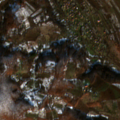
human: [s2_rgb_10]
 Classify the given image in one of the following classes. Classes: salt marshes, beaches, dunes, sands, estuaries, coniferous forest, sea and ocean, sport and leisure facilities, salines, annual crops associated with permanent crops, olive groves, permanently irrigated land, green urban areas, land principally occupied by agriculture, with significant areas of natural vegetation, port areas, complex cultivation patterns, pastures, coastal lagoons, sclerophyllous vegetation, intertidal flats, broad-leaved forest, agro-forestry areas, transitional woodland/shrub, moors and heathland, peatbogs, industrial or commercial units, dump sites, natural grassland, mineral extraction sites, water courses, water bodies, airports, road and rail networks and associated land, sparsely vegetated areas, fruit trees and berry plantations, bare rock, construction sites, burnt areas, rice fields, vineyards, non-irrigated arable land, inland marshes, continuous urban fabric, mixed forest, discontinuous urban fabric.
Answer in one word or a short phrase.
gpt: complex cultivation patterns, land principally occupied by agriculture, with significant areas of natural vegetation, broad-leaved forest